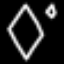
Label: diamond